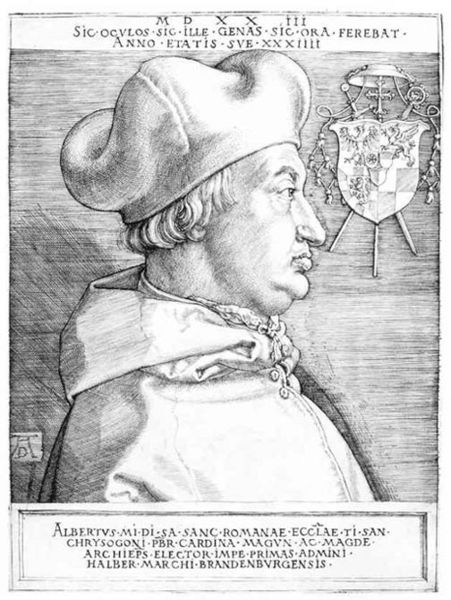
Titel: Kardinal Albrecht von Brandenburg (Der große Kardinal)
Künstler: Albrecht Dürer
Standort: Karlsruhe
Institution: Staatliche Kunsthalle Karlsruhe
Schlagwörter: adler, mann, umhang, weiß, grau, hut, mund, nase, ohr, profil, schwarz, zeichnung, haube, kappe, mütze, augen, gesicht, kragen, mensch, bildnis, portrait, porträt, signatur, kirche, auge, geistlicher, gewand, haare, kutte, mantel, augenbrauen, kinn, lippen, renaissance, ranken, kopfbedeckung, holzschnitt, schrift, italien, alter mann, datierung, grafik, graphik, bischof, papst, dick, inschrift, streng, datum, zahlen, seitenansicht, ad, augenbraue, schild, buch, kreuz, druck, druckgraphik, schwarz-weiß, initialen, schraffur, radierung, stich, portait, seite, schwert, schwerter, text, waffen, buchstaben, worte, kardinal, braue, rom, buchseite, wappen, barett, pfarrer, halbprofil, doppelkinn, herrschaftlich, portät, mittelalter, klerus, priester, greif, mönch, erzbischof, luther, mönche, gelehrter, löwe, schlüssel, dürer, kupferstich, wort, kaputze, legende, kapuze, kirhce, latein, wörter, albrecht, albrecht dürer, katholisch, albert, mainz, gewandt, seriendruck, albertus, brandenburg, kirchenmann, pabst, münch, 1523, 1520, starrend, brandenburgensis, nasei, k1520, mdxxiii